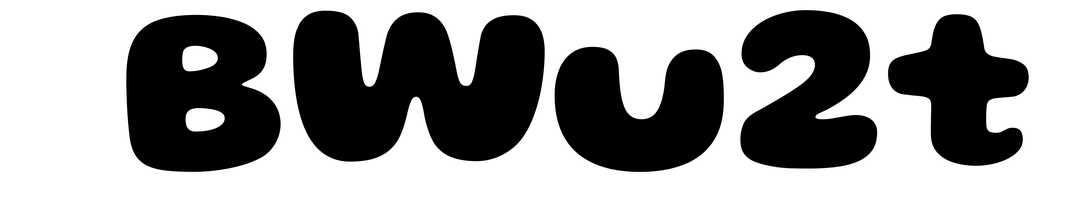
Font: Gluten_ExtraBold